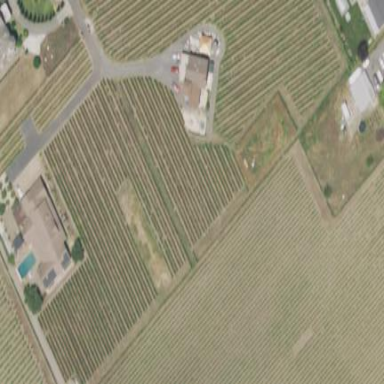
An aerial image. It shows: Vineyard where grapes are grown.